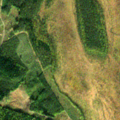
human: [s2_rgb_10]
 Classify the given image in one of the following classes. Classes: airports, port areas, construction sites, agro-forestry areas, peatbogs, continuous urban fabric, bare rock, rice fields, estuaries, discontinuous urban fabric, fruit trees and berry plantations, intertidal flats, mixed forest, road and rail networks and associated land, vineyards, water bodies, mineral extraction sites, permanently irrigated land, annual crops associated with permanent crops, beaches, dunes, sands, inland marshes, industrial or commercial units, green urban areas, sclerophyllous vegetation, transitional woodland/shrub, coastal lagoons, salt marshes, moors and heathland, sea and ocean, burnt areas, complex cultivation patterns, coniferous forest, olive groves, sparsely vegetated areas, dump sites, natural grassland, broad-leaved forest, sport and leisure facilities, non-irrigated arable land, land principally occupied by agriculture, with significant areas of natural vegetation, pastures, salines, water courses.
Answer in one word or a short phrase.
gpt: coniferous forest, transitional woodland/shrub, peatbogs